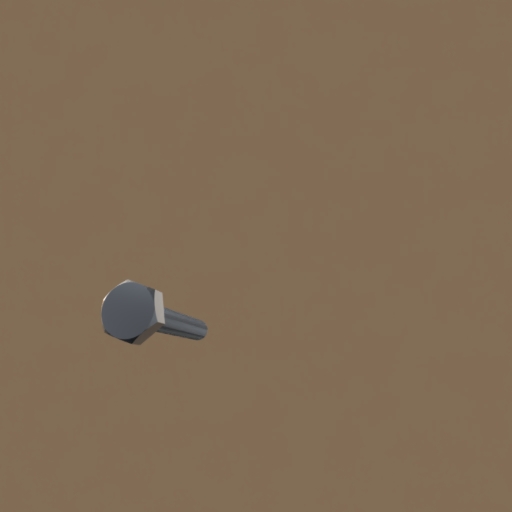
Label: bolt